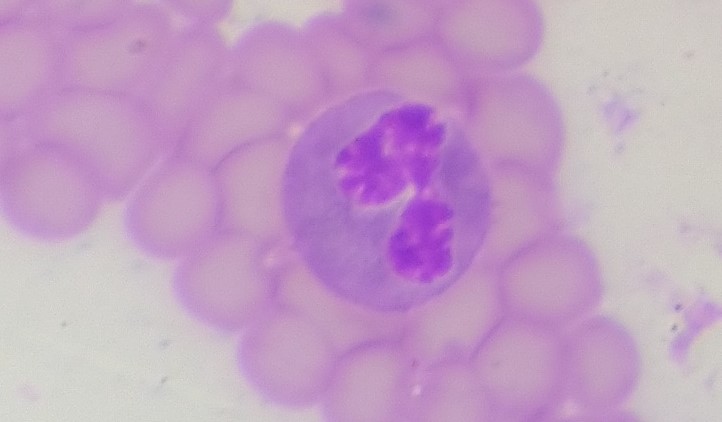
White blood cell type: Eosinophil